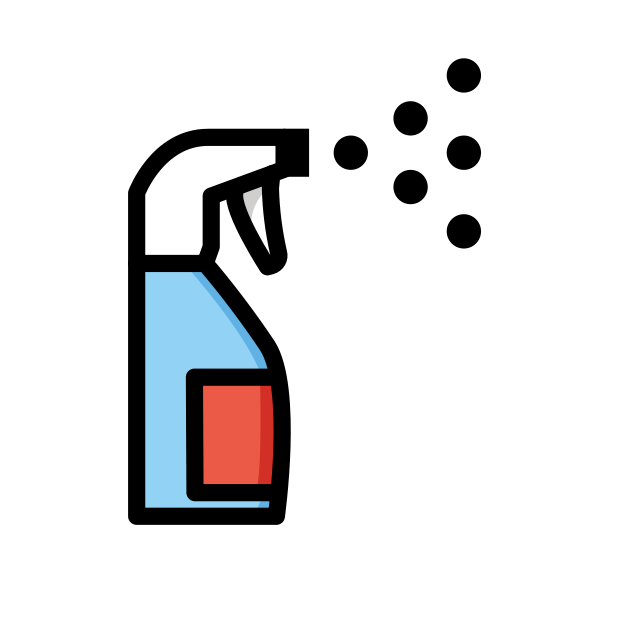
sanitizer spray